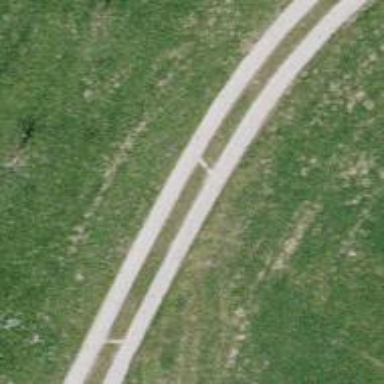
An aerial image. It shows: Track with grade 2 tracktype.